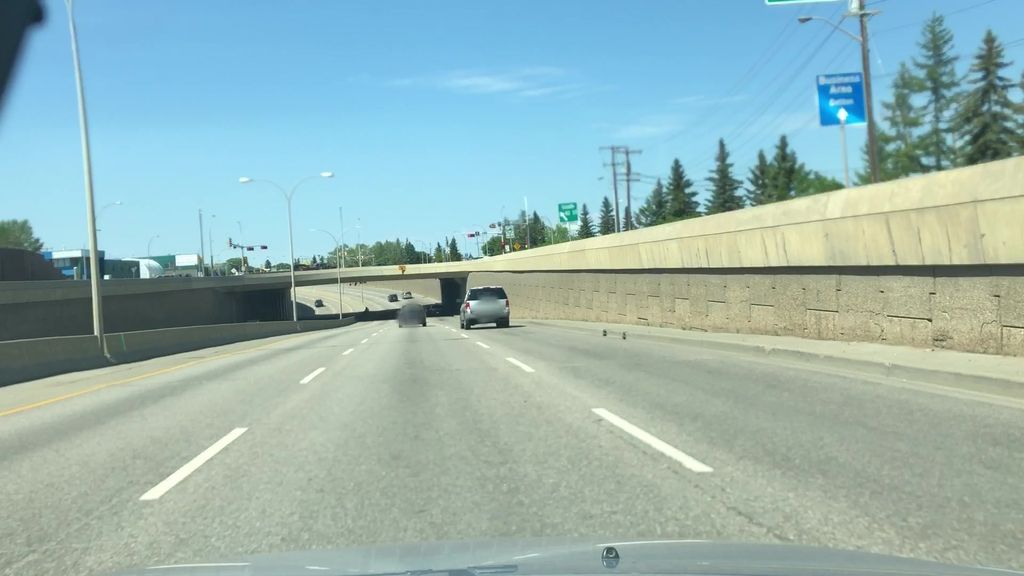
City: edmonton